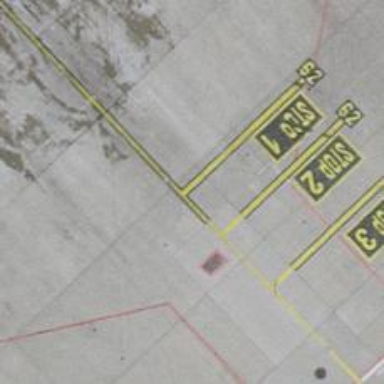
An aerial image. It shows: Airport parking position.